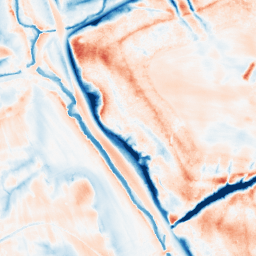
Category: trend_removal
Decomposition family: local_polynomial
Decomposition parameters: window_size: 31
degree: 3
Upsampling method: regularized
Upsampling parameters: scale: 2
lambda_reg: 0.001
Upsampling scale: 2